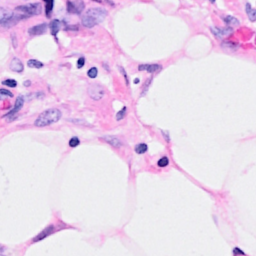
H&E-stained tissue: Breast